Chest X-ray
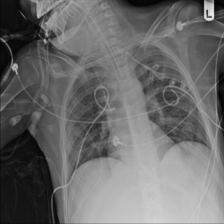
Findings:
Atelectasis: negative
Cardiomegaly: negative
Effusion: negative
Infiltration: negative
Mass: negative
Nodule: negative
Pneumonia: positive
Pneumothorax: negative
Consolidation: negative
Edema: negative
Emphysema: negative
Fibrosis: negative
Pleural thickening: negative
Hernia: negative